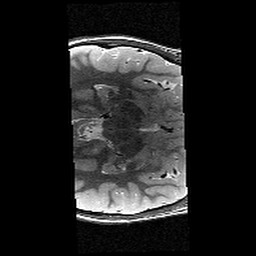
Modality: T2w
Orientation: axial
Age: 9
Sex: female
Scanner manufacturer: siemens
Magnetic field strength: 3 T
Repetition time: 9.23 s
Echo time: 0.067 s